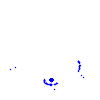
Particle: electron